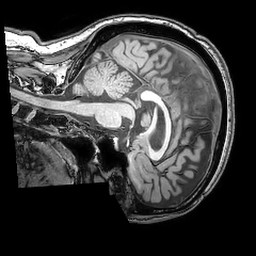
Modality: T1w
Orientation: sagittal
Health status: ill
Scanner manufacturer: philips
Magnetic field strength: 3 T
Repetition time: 0.007 s
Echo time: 0.0035 s